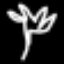
Label: palm tree